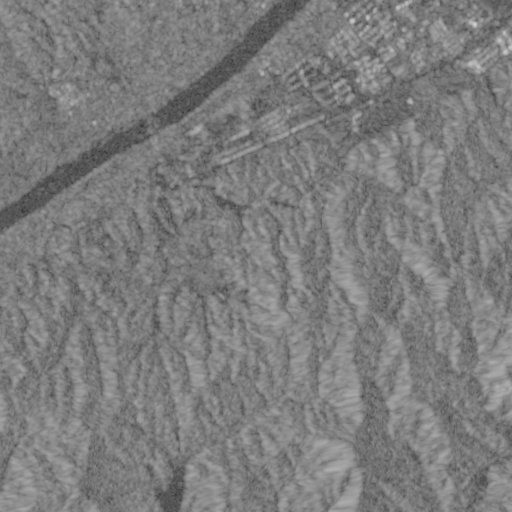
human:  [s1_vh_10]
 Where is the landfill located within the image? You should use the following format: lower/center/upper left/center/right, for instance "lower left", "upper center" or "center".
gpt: The landfill is located in the upper center of the image.
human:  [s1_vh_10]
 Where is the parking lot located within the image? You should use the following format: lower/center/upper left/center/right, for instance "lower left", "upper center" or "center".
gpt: The parking lot is located in the center left of the image.
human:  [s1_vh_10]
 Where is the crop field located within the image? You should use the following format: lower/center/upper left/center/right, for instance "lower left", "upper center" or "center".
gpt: There is no crop field in the image.

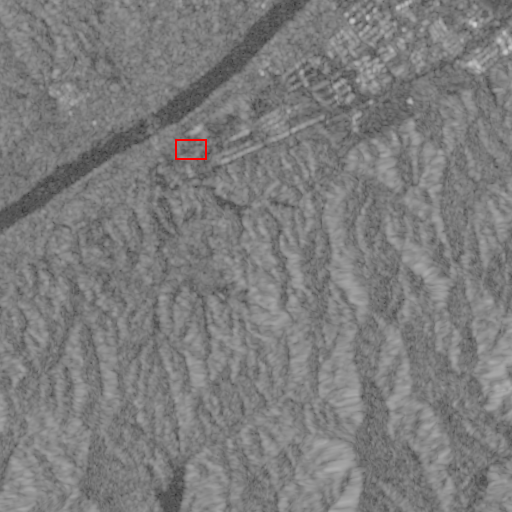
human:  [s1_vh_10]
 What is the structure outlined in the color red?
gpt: The structure outlined in red is a landfill.
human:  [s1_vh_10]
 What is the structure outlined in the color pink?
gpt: There is no pink outline.